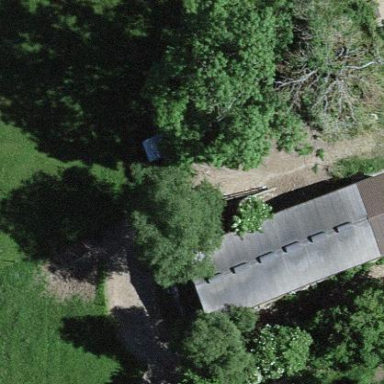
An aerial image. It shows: Farm auxiliary building.